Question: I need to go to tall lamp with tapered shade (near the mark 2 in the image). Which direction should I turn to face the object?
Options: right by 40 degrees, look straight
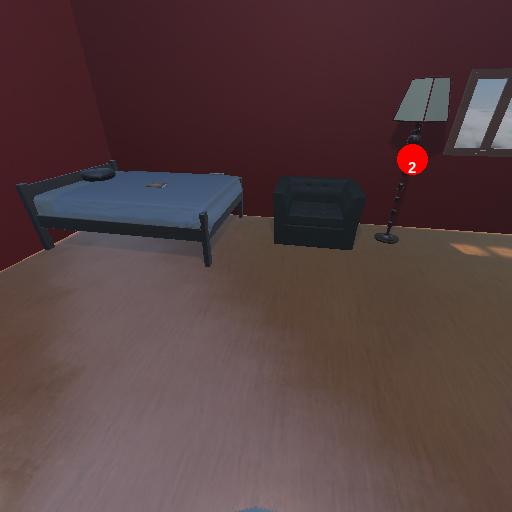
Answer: right by 40 degrees